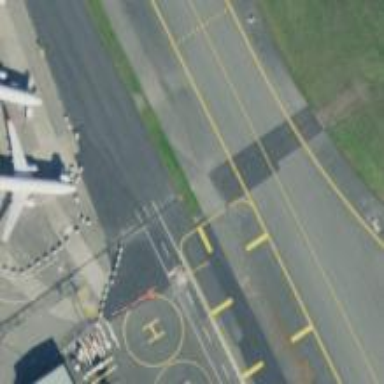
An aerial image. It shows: View of taxiway at the airport.